Brain MRI, t2w sequence, axial 2D slice.
Patient: age 39, sex M, weight 95 kg, height 1.95 m
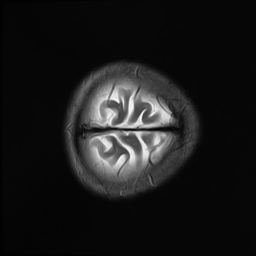